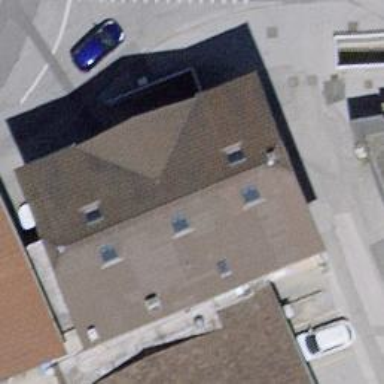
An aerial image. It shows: Restaurant.